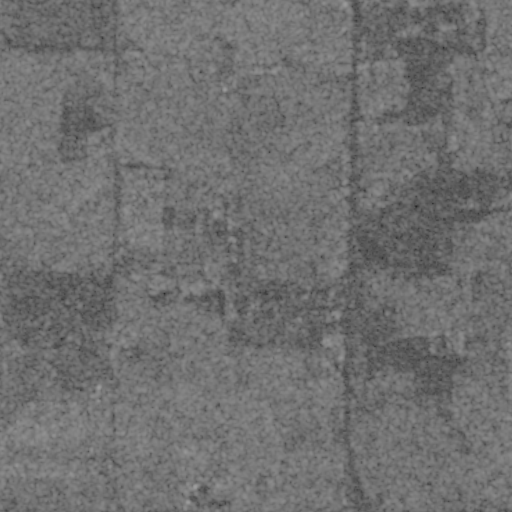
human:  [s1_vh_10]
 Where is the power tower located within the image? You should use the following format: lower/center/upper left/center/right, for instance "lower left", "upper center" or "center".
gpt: The power tower is located in the lower of the image.
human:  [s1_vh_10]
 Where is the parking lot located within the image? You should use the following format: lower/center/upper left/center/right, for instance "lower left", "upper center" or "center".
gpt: There is no parking lot in the image.

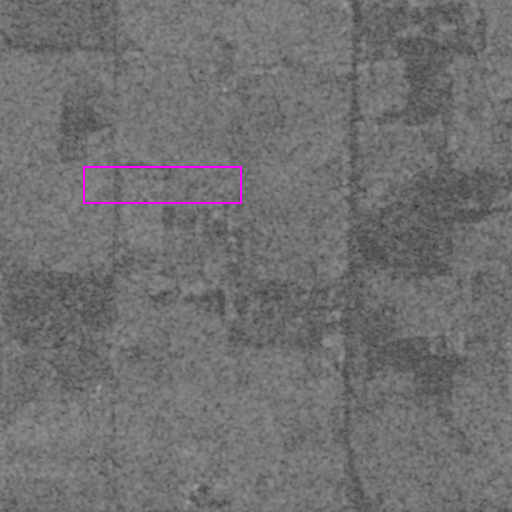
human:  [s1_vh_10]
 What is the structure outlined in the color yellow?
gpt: There is no yellow outline.
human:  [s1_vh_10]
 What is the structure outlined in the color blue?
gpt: There is no structure outlined in blue.